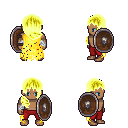
a pixel art fantasy rpg character, male body template, human, dark skin, yellow tattered cape, red pants, gold right-swept hairstyle, white cloth bandages, shield, four views (front, back, left, right), 2x2 character sprite sheet, small pixel art, hard edges, no anti-aliasing